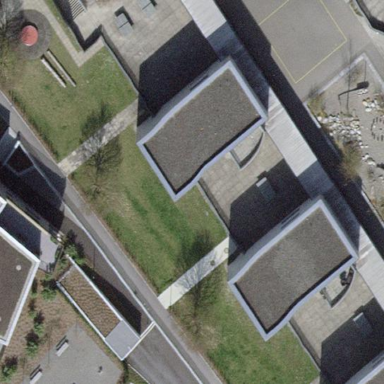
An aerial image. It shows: School building.